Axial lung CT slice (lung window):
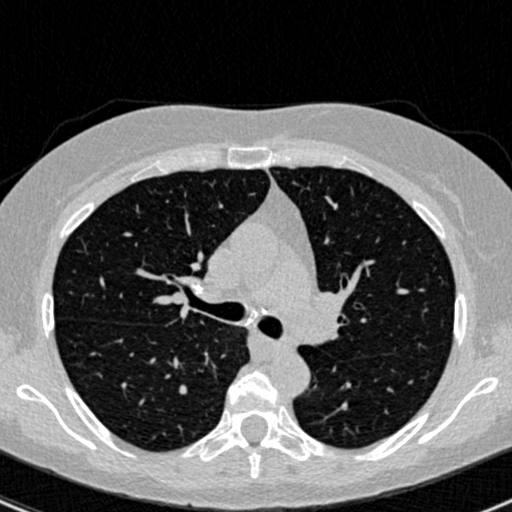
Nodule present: no